Question: I'm new in Spring and start with simple tutorials. I define simple jsp and Controller, then mapped it xml document and run it, but only what I have saw is a my wev page without values which I have passed in controler:
'''
@Controller
public class HomeController {
@Autowired
private ExampleService exampleService;
@RequestMapping(value = "/", method = RequestMethod.GET)
public String home(Model model) {
model.addAttribute("serverTime", exampleService.getSystemTime());
model.addAttribute("appVersion", exampleService.getAppVersion());
return "home";
}
}
@Component
public class ExampleService {
@Value("#{appProperties.appVersion}")
private String appVersion;
/**
* Returns formatted system time.
*
* @return
*/
public String getSystemTime() {
DateFormat dateFormat = DateFormat.getDateTimeInstance(DateFormat.LONG, DateFormat.LONG);
return dateFormat.format(new Date());
}
public String getAppVersion() {
return appVersion;
}
}
<?xml version="1.0" encoding="UTF-8"?>
<web-app
xmlns:xsi="http://www.w3.org/2001/XMLSchema-instance"
xmlns="http://java.sun.com/xml/ns/javaee"
xmlns:web="http://java.sun.com/xml/ns/javaee/web-app_2_5.xsd"
xsi:schemaLocation="http://java.sun.com/xml/ns/javaee http://java.sun.com/xml/ns/javaee/web-app_2_5.xsd" id="WebApp_ID" version="2.5">
<display-name>Spring</display-name>
<context-param>
<param-name>contextConfigLocation</param-name>
<param-value>/WEB-INF/spring-config.xml</param-value>
<!-- <param-value>/WEB-INF/jdbc-config.xml</param-value> -->
</context-param>
<listener>
<listener-class>org.springframework.web.context.ContextLoaderListener</listener-class>
</listener>
<servlet>
<servlet-name>appServlet</servlet-name>
<servlet-class>org.springframework.web.servlet.DispatcherServlet</servlet-class>
<init-param>
<param-name>contextConfigLocation</param-name>
<param-value>/WEB-INF/servlet-context.xml</param-value>
</init-param>
<load-on-startup>1</load-on-startup>
</servlet>
<servlet-mapping>
<servlet-name>appServlet</servlet-name>
<url-pattern>/</url-pattern>
</servlet-mapping>
'''
'''
<?xml version="1.0" encoding="UTF-8"?>
<beans:beans xmlns="http://www.springframework.org/schema/mvc"
xmlns:xsi="http://www.w3.org/2001/XMLSchema-instance"
xmlns:beans="http://www.springframework.org/schema/beans"
xmlns:util="http://www.springframework.org/schema/util"
xmlns:context="http://www.springframework.org/schema/context"
xsi:schemaLocation="http://www.springframework.org/schema/mvc http://www.springframework.org/schema/mvc/spring-mvc-3.0.xsd
http://www.springframework.org/schema/beans http://www.springframework.org/schema/beans/spring-beans-3.0.xsd
http://www.springframework.org/schema/context http://www.springframework.org/schema/context/spring-context-3.0.xsd">
<annotation-driven />
<resources mapping="/resources/**" location="/resources/" />
<beans:bean class="org.springframework.web.servlet.view.InternalResourceViewResolver">
<beans:property name="prefix" value="/views/" />
<beans:property name="suffix" value=".jsp" />
</beans:bean>
<context:component-scan base-package="com.home.spring" />
'''

'''
<?xml version="1.0" encoding="UTF-8"?>
<beans xmlns="http://www.springframework.org/schema/beans"
xmlns:xsi="http://www.w3.org/2001/XMLSchema-instance"
xmlns:util="http://www.springframework.org/schema/util"
xsi:schemaLocation="http://www.springframework.org/schema/beans
http://www.springframework.org/schema/beans/spring-beans-3.0.xsd
http://www.springframework.org/schema/util
http://www.springframework.org/schema/util/spring-util-3.0.xsd">
<!-- Root Context: defines shared resources visible to all other web components -->
<util:properties id="appProperties" location="properties.properties"/>
'''
I have learned a few tutorials and read a web part of official documentation that is relevant to my work but I haven't understand yet where is a problem in my code.
I'm stuck with it. If you have any ideas please share it with me. Thanks.
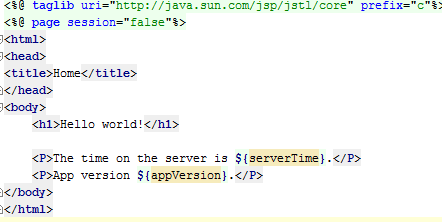
Answer: Its working fine for me. The same code. Could you please post the jsp too.
I have the below jsp:
Please let us know if your jsp looks similar.
'''
<head>
<meta http-equiv="Content-Type" content="text/html; charset=ISO-8859-1">
<title>Insert title here</title>
</head>
<body>
${serverTime}
</body>
</html>
'''
'''
<context-param>
<param-name>contextConfigLocation</param-name>
<param-value>/WEB-INF/appServlet-servlet.xml</param-value>
</context-param>
<listener>
<listener-class>org.springframework.web.context.ContextLoaderListener</listener-class>
</listener>
<servlet>
<servlet-name>appServlet</servlet-name>
<servlet-class>org.springframework.web.servlet.DispatcherServlet</servlet-class>
</servlet>
<servlet-mapping>
<servlet-name>appServlet</servlet-name>
<url-pattern>*.do</url-pattern>
</servlet-mapping>
'''